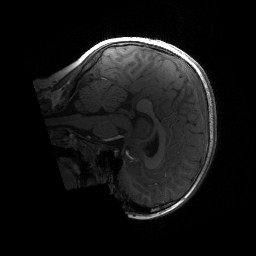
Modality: T1w
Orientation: sagittal
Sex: male
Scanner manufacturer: siemens
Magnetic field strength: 3 T
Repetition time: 1.9 s
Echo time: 0.00243 s